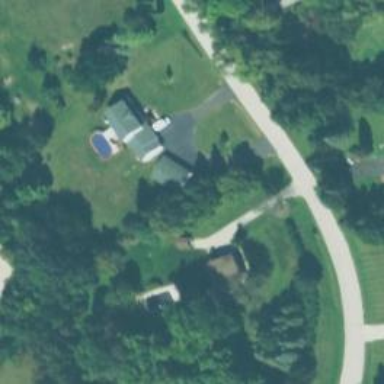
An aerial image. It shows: Driveway leading to service road.